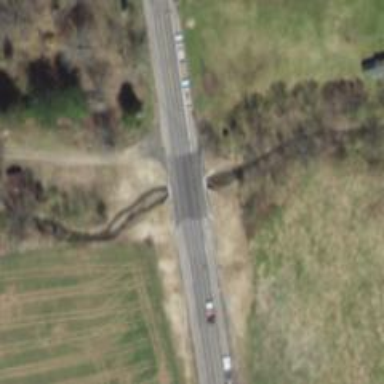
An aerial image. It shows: Trunk highway.